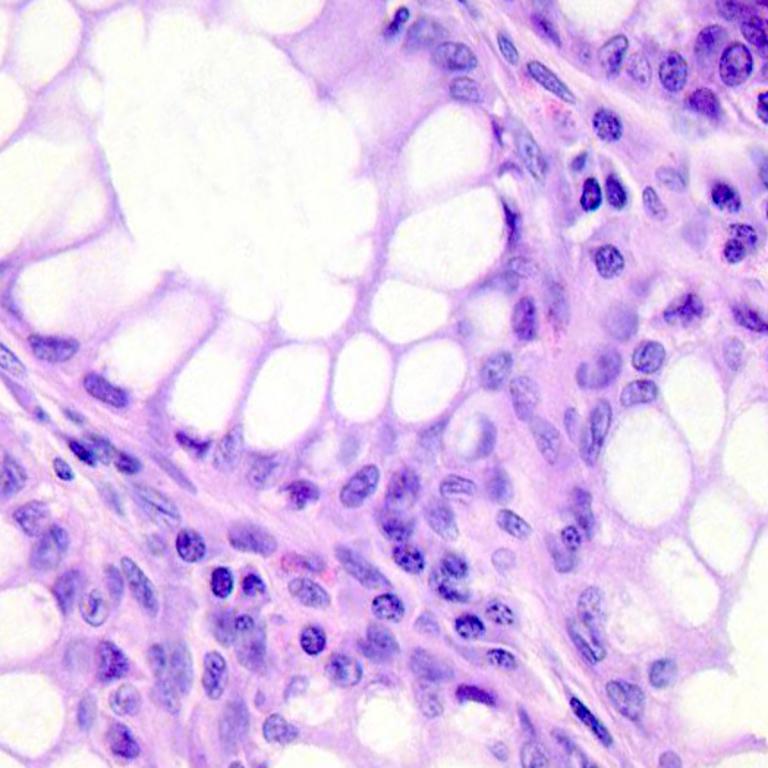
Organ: colon
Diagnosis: benign